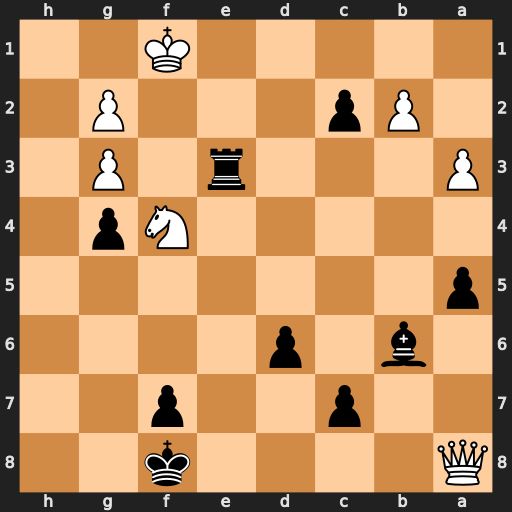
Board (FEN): Q4k2/2p2p2/1b1p4/p7/5Np1/P3r1P1/1Pp3P1/5K2
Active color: b
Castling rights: -
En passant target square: -
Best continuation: Kg7 Qc6 Bc5 Ne2 Rxe2 Kxe2 c1=Q